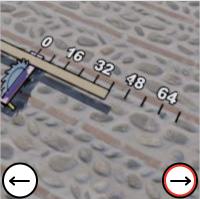
Task: length
Answer: 40
First scale value: 16.0